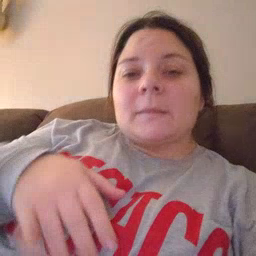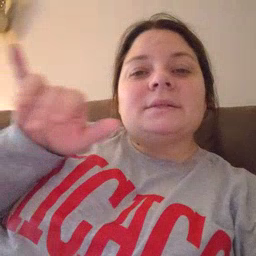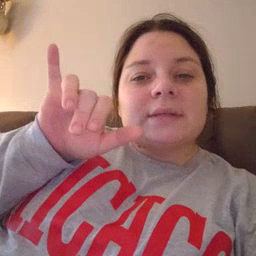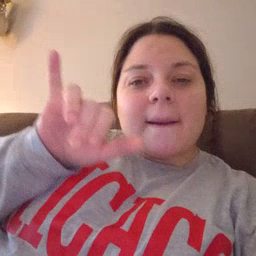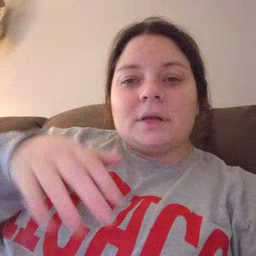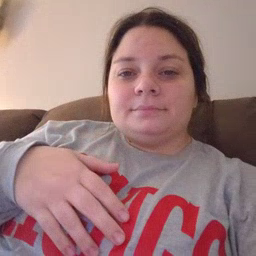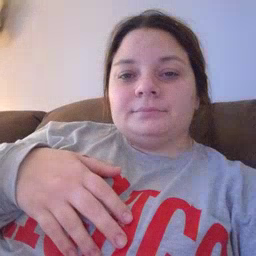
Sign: same